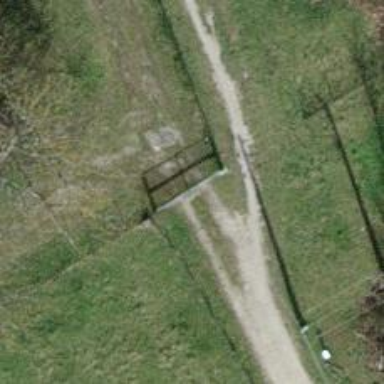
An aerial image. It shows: Gate.